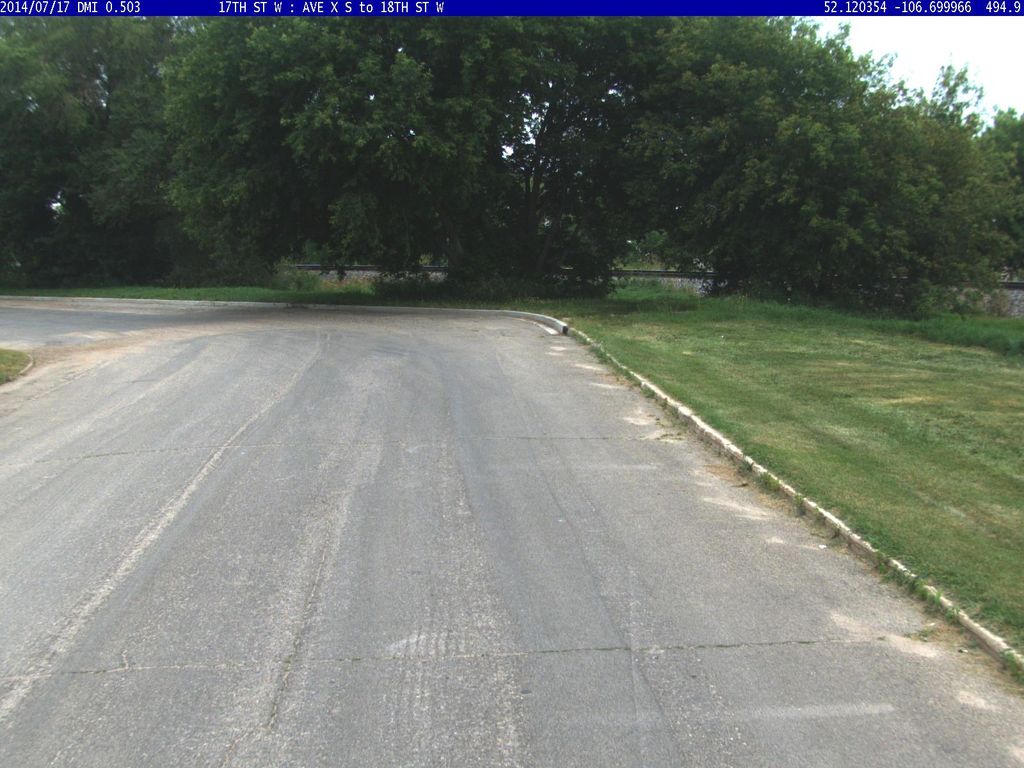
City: saskatoon